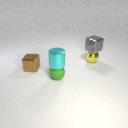
small green rubber sphere in front of small yellow metal sphere